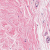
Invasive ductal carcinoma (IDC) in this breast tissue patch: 0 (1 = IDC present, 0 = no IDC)